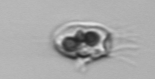
Label: Balanion